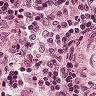
Metastatic tissue present: no